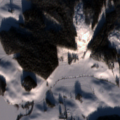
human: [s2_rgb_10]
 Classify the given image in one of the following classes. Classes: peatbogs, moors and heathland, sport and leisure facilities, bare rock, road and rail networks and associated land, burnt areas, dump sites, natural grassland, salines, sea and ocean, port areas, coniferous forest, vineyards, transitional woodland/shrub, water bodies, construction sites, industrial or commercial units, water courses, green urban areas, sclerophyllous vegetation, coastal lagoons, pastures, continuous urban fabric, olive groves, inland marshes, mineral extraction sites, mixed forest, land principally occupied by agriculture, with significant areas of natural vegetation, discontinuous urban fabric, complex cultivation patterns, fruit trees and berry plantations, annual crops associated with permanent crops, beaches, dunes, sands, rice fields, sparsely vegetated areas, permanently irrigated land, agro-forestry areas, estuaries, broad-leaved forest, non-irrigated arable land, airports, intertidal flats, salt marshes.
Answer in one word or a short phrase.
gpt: non-irrigated arable land, coniferous forest, water bodies